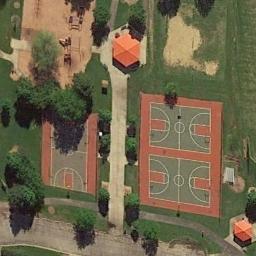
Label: basketball_court